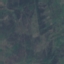
Label: HerbaceousVegetation